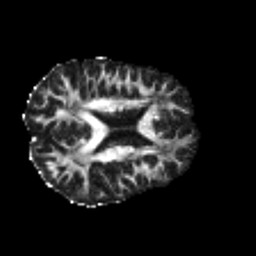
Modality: FA
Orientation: axial
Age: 41
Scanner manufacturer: philips
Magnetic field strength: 3 T
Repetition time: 8.6 s
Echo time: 0.127 s